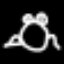
Label: frog